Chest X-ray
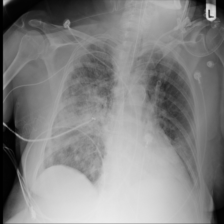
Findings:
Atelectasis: negative
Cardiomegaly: positive
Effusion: positive
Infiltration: positive
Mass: negative
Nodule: positive
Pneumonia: negative
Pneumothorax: negative
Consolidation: negative
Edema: negative
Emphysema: negative
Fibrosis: negative
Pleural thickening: negative
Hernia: negative